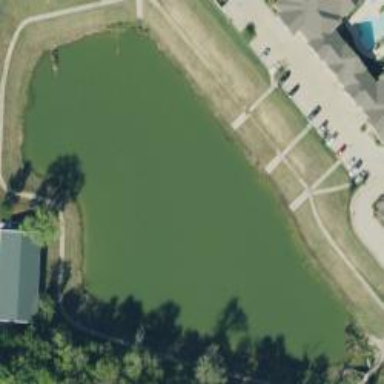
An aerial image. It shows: Detention basin with water.